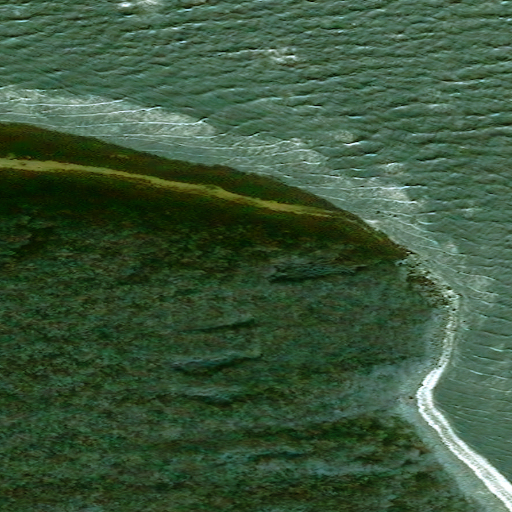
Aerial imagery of cape in Alaska named Point Dexter containing only unknown